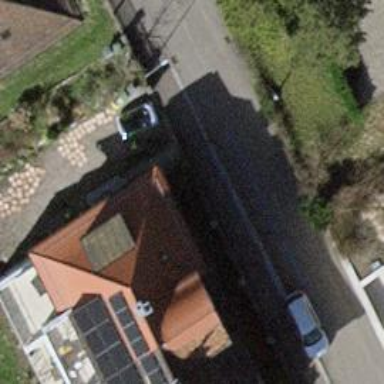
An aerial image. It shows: Building with hipped roof.